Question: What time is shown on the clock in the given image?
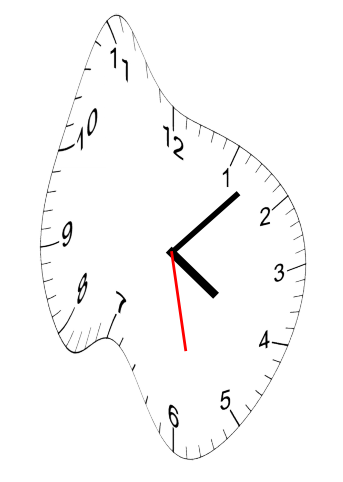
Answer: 04:07:28